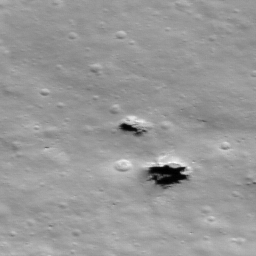
Pit: Stevinus 14b
Host crater: Stevinus
Host type: impact_melt
Lunar coordinates: latitude -32.164, longitude 54.712